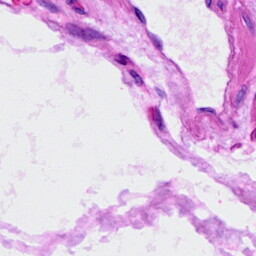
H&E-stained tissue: Ovarian